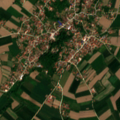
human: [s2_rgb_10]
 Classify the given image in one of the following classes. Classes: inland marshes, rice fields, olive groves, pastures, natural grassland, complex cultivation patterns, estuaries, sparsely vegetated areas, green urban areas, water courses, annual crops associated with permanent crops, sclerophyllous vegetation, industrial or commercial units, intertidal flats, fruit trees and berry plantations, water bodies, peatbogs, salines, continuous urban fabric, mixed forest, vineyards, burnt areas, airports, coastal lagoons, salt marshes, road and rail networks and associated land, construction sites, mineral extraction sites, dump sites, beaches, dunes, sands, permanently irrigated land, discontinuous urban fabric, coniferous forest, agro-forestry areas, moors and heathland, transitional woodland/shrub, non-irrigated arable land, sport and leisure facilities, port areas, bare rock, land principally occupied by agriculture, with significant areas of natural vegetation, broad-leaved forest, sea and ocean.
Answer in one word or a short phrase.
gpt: discontinuous urban fabric, complex cultivation patterns, land principally occupied by agriculture, with significant areas of natural vegetation